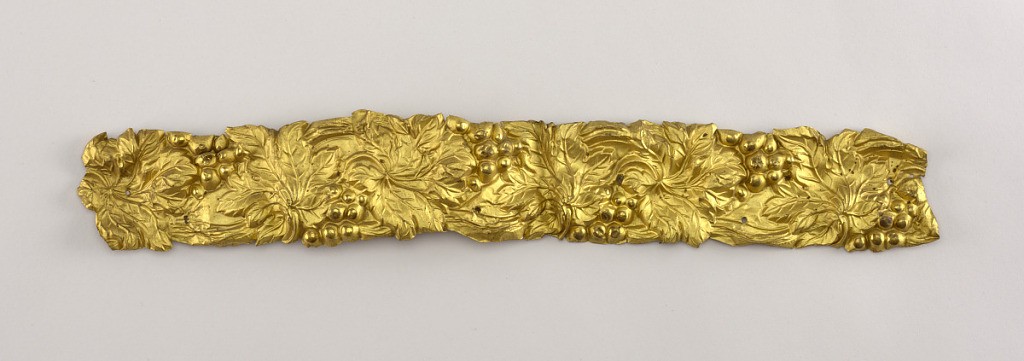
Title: Mount
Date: ca. 1830–50
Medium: Gilded pressed copper
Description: All over grapevine and grapes decoration